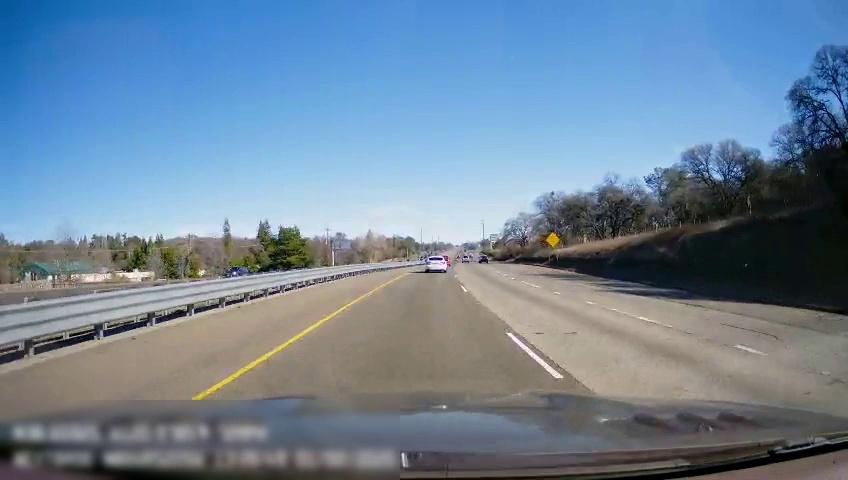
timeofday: Day
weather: Sunny
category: Drivable Space
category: Drivable Space
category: Vehicles | Car
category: Vehicles | Car
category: Vehicles | SUV
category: Lanes | Current Lane
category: Lanes | Current Lane
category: Lanes | Alternate Lane
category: Traffic | Signs